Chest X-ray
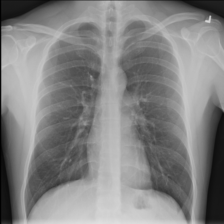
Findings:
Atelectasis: negative
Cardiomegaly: negative
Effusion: negative
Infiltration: negative
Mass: negative
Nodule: negative
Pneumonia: negative
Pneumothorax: negative
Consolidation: negative
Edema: negative
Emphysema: negative
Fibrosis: negative
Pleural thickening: negative
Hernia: negative